Aerial crown-view tile of a tropical tree (Barro Colorado Island, Panama), acquired 20250512:
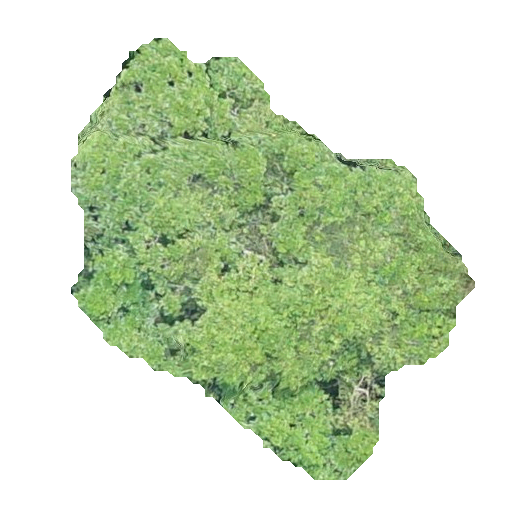
Species: Simarouba amara
GBIF accepted scientific name: Simarouba amara
Crown area: 156.414 m²